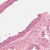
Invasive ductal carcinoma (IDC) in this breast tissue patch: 0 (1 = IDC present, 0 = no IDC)